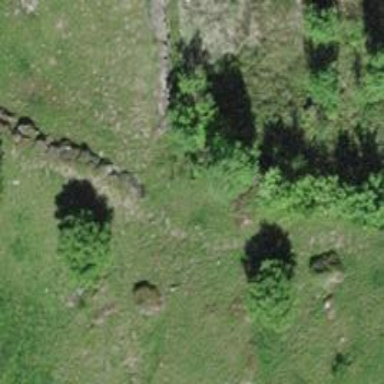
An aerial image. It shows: Retaining wall.